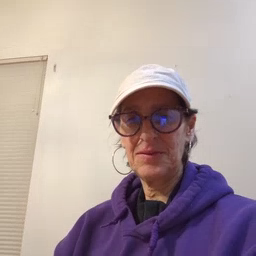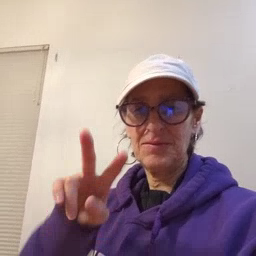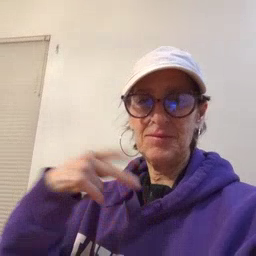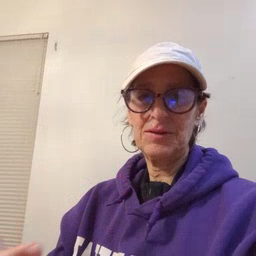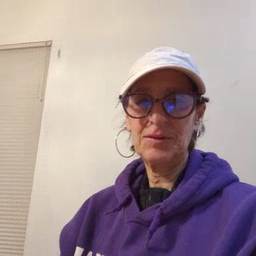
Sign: fall